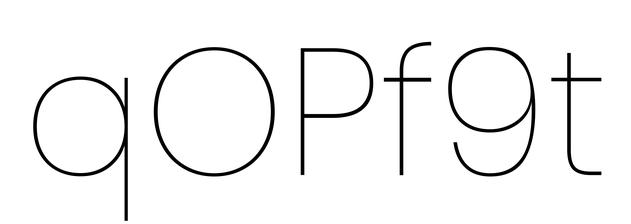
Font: Poppins-Thin